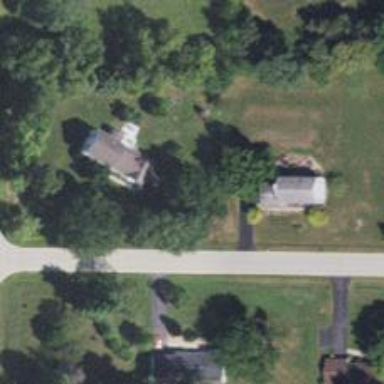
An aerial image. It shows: Driveway leading to service road.